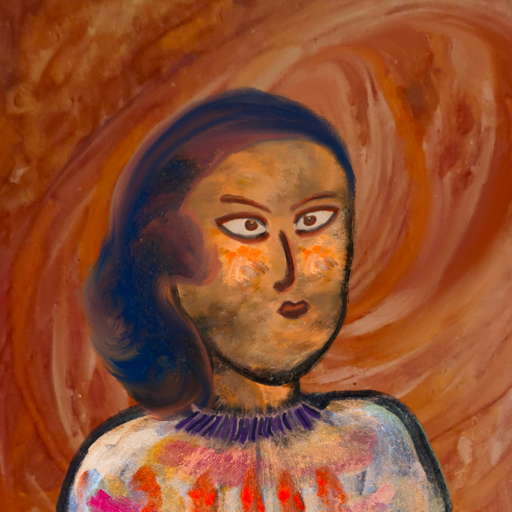
Background: Pious_Lady, Head And Neck Side: Gypsy_Queen, Face Side: Roy_Bahadur, Bust: Childish, Hair Side: Mother_And_Son_Son, Head Accessory: Blank, Second Necklace: Blank, Necklace: HillGirl, Baby: Blank